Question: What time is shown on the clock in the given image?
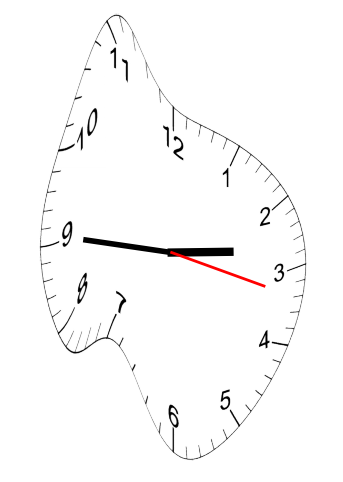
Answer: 02:45:17